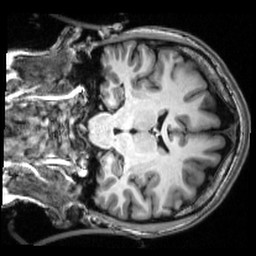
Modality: T1w
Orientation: coronal
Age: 21
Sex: female
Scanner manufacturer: siemens
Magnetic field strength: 3 T
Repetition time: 2.53 s
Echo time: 0.00339 s